Question: I have a banner that I am displaying on an Android Layout. On this banner, I have two avatars that I would like to display next to each other, and most importantly, I would like to have them displayed where
How would you do this?
Edit:
In other words, I'm asking how you could use an parameter like android:layout_below, but instead of it aligning the top of the imageview with the botton of the specified layout, to align the center.

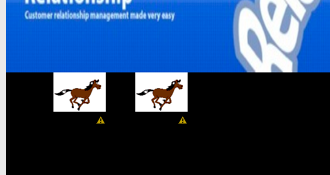
Answer: Unfortunately, there is no direct layout parameter to align a center point with another edge. If the height of your avatars is fixed, you could add some padding that is half the height so they all line up; i.e.
'''
<?xml version="1.0" encoding="utf-8"?>
<RelativeLayout xmlns:android="http://schemas.android.com/apk/res/android"
android:layout_width="match_parent"
android:layout_height="wrap_content">
<ImageView
android:id="@+id/banner"
android:layout_width="fill_parent"
android:layout_height="wrap_content"
android:paddingBottom="25dp"
android:src="@drawable/banner" />
<ImageView
android:id="@+id/avatar1"
android:layout_width="wrap_content"
android:layout_height="50dp"
android:layout_alignBottom="@id/banner"
android:src="@drawable/horse" />
<ImageView
android:id="@+id/avatar2"
android:layout_width="wrap_content"
android:layout_height="50dp"
android:layout_alignBottom="@id/banner"
android:layout_toRightOf="@id/avatar1"
android:src="@drawable/horse" />
</RelativeLayout>
'''
If the heights of those items, however, is dynamic, then you will need to create a custom 'ViewGroup' container so you can measure the avatar heights (in 'onMeasure()') and apply the padding (or other offset value) at runtime.